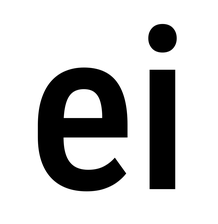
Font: Roboto_Condensed_Medium